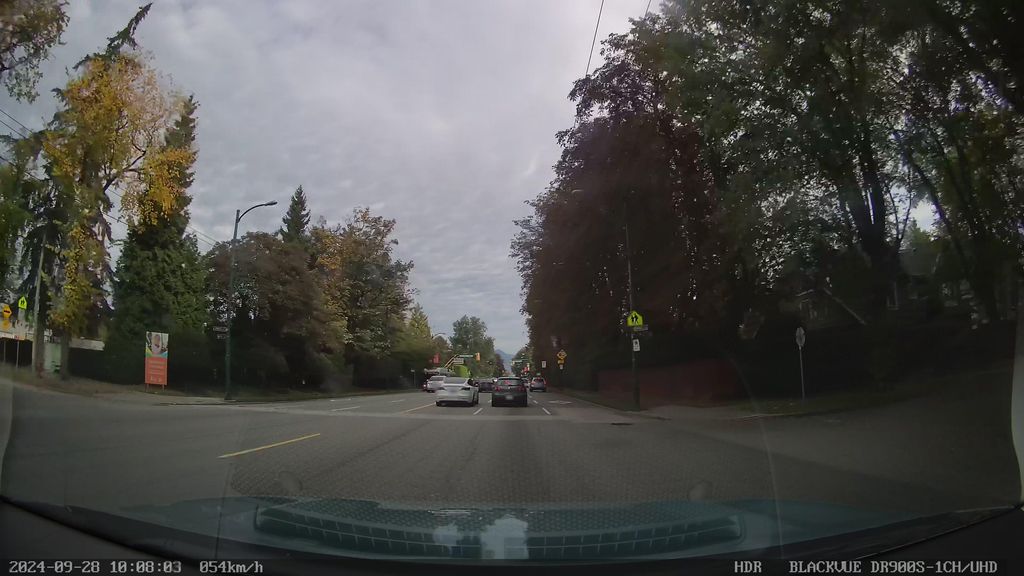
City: vancouver